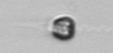
Label: Apedinella